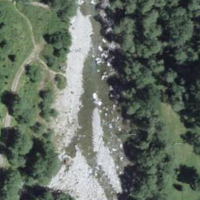
EUNIS habitat code: 15
Species observed at this site:
Stauroderus scalaris
Zygaena lonicerae
Lathyrus sylvestris